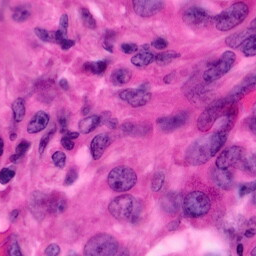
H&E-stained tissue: Pancreatic